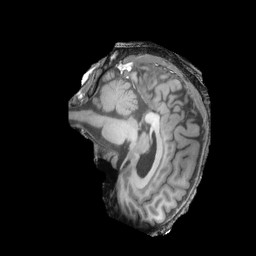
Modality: T1w
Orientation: sagittal
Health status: ill
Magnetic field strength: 3 T